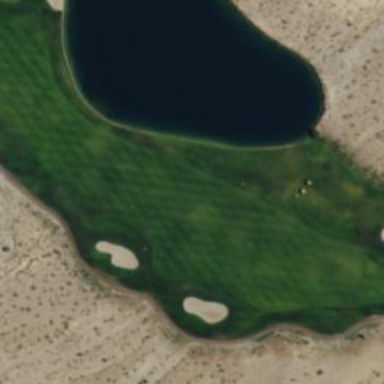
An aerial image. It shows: Rough grassy area used for golf.